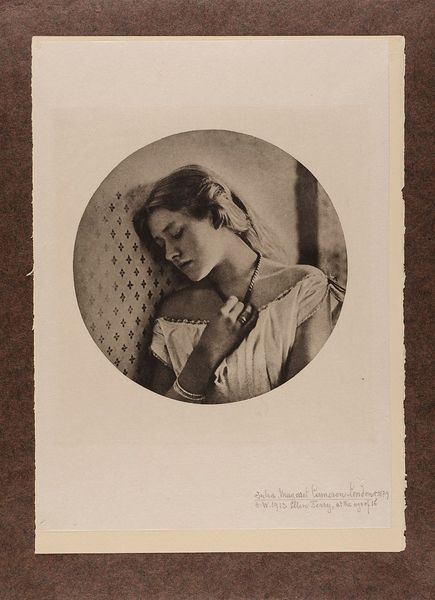
Titel: Ellen Terry, at the age of 16
Künstler: Julia Margaret Cameron
Standort: Hamburg
Institution: Museum für Kunst und Gewerbe Hamburg
Schlagwörter: bildnis, portrait, person, papier, foto, fotografie, photographie, photo, schauspieler, schauspielerin, lichtbild, konterfei, piktoralismus, kunstfotografie, historische, piktorialismus, bildwerke, heliogravur, angewandte und bildende kunst, hessische systematik, porträt, persönlichkeit, porträtfotografie, porträtphotographie, künstlerische, pictorialismus, heliogravüre, photogravüre, fotogravüre